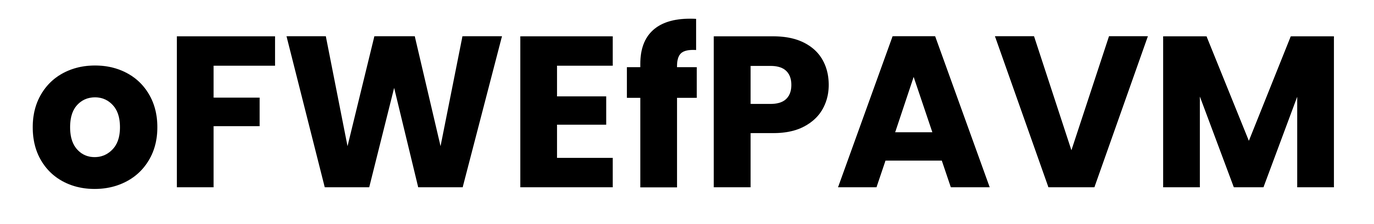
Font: Poppins-Bold